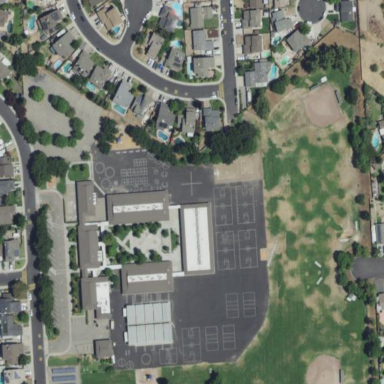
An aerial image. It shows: School.